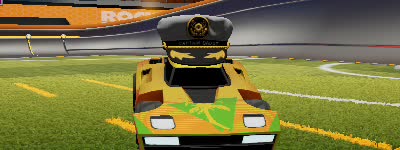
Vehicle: breakout